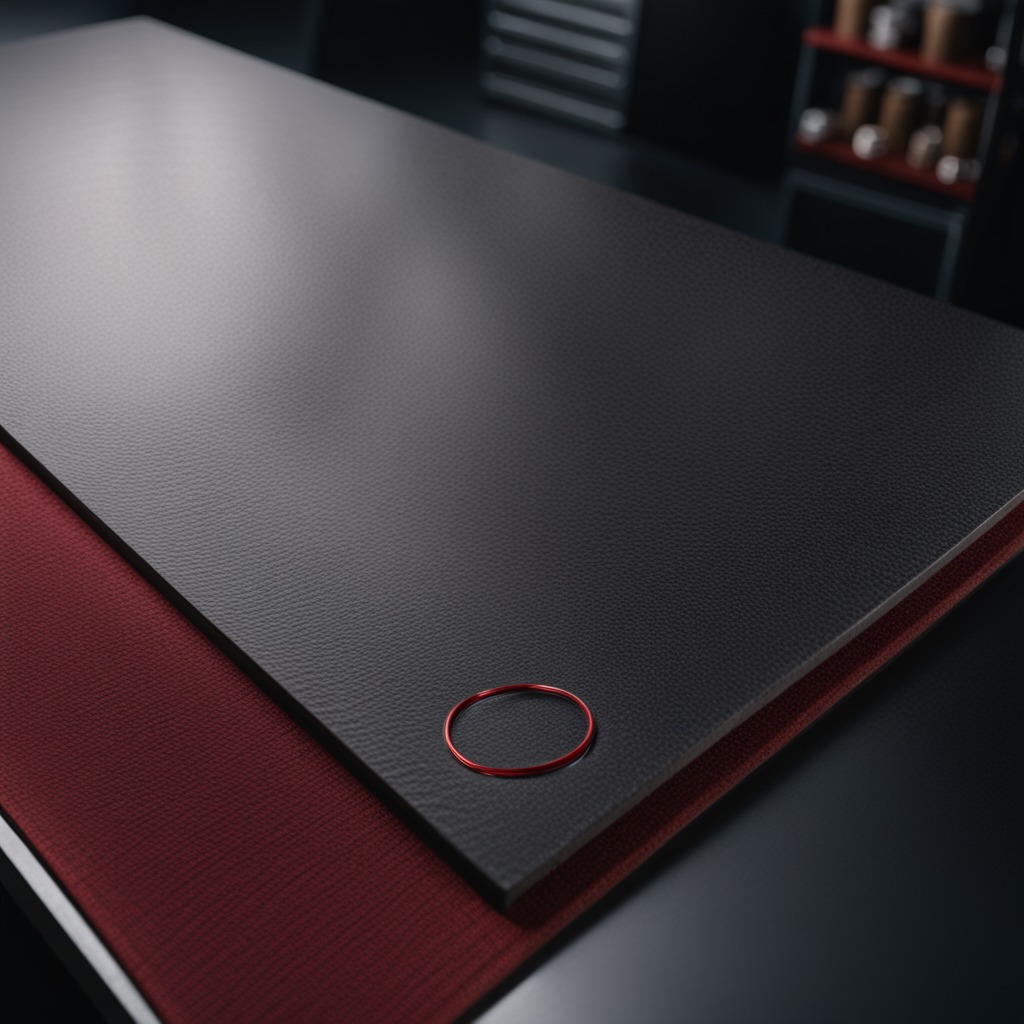
A rubber O-ring lies on the clean granite tabletop.